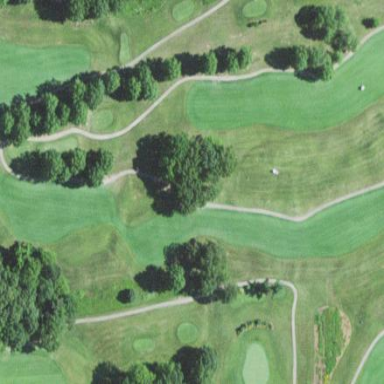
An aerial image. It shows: Golf fairway surrounded by grass.